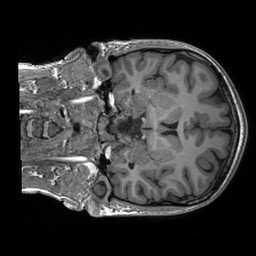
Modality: T1w
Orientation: coronal
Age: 21
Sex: female
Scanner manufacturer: siemens
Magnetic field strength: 3 T
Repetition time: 2.4 s
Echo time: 0.00191 s